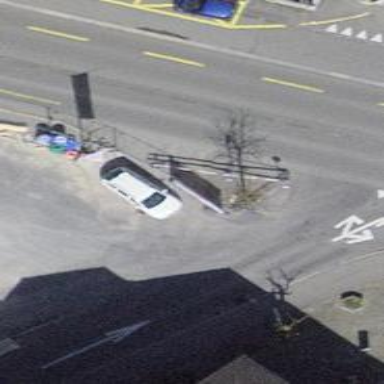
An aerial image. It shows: Pedestrian crossing with zebra markings on footway.